Question: The following class creates a window with a 'JPanel' container. This container contains a 'JPanel' filled with 'JTextFields', and a 'JPanel' with a 'JButton' on it. Looks like this:

When I click the button I want it to add another 'JTextField' to the left 'JPanel' and I wonder how I should do this. Should I:
- Change the existing left 'JPanel' in some way?- Create a new 'JPanel' with a larger GridLayout, add the things I want in it (current items + an extra 'JTextField'), and then add the 'JPanel' to my window, somehow replacing my current 'JPanel'?- Do something else?
Below is my code in its entirety. Copy, paste and run it if you like. Any help is appreciated!
---
'''
import java.awt.*;
import java.awt.event.*;
import javax.swing.*;
public class PanelUpdateTest {
public static void main(String[] args){
int row = 4;
int col = 6;
JFrame frame = new JFrame(); //the Window
JPanel container = new JPanel(); //A panel that contains all components
JPanel buttonPanel = new JPanel();
JButton button = new JButton("Add Text Field");
button.addActionListener(new ActionListener(){
public void actionPerformed(ActionEvent e){
System.out.println("Button "Add Text Field" was clicked.");
//here i want code to add another JTextField to the window.
}
});
buttonPanel.add(button);
container.add(createPanel(row, col));
container.add(buttonPanel);
frame.add(container);
frame.pack();
frame.setVisible(true);
}
/**
* This method returns a JPanel filled with JTextFields.
*/
public static JPanel createPanel(int row, int col){
JPanel jp = new JPanel();
jp.setLayout(new GridLayout(row, col));
for(int i = 0; i < row*col; i++){
jp.add(new JTextField(" Text "));
}
return jp;
}
}
'''
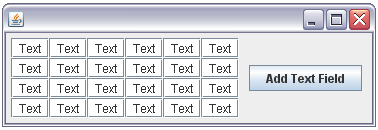
Answer: Ok, I have several recommendations for you in order to resolve this problem.
First and foremost is your means of actually displaying your panels. If I continue to add panels continuously on subsequent rows, then they are not all visible in the frame without resizing.
For this reason, I would recommend use of the 'JScrollPane' to house your panel returned by 'createPanel'. You can read documentation <URL>.
Next is your issue of using this 'GridLayout'. While it's great to define the number of rows you want for your text fields, you don't need to specify in the 'GridLayout'. If you define either parameter as 0 in the layout, it continuously fills in that direction. So, I would replace 'new GridLayout(row, col)' with 'new GridLayout(0,col)'. That way, your columns are filled but you can have unlimited rows.
Now, in order to modify your 'JPanel' and add more text fields to it, you need to provide access. For this reason, I would recommend making 'JPanel jp' into a static variable and simply instantiate it inside of the method.
Why make it static? Because you are dealing with all static methods and need to provide access to inside of the 'ActionListener'. If you were doing this all in a derived 'JFrame' class that implemented the interface, you could do it with an instance variable.
Your code would look something like this:
'''
public static JPanel jp = null;
public static JPanel createPanel(int row, int column)
{
jp = new JPanel();
//etc etc
}
'''
Lastly is actually adding your 'JTextFields'. To do this inside of your 'ActionListener', first check to ensure that 'jp' is not null. Then, simply add your text field and then call 'jp.revalidate();'. This forces the updates to be shown.
Hope this makes sense to you! Happy to answer any other questions over the code or any reasoning I have in doing it this way!